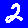
Digit: 2